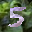
Label: 5